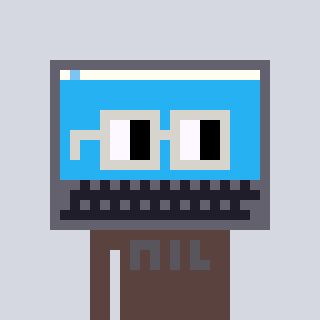
a pixel art character with square light gray glasses, a laptop-shaped head and a darkbrown-colored body on a cool background